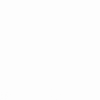
Label: dusty